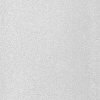
Atmospheric dust classification: dusty